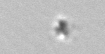
Label: detritus